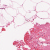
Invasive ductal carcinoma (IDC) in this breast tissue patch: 0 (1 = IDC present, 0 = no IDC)